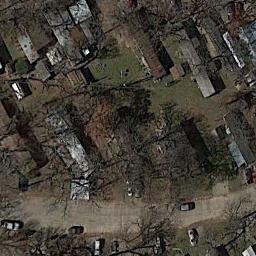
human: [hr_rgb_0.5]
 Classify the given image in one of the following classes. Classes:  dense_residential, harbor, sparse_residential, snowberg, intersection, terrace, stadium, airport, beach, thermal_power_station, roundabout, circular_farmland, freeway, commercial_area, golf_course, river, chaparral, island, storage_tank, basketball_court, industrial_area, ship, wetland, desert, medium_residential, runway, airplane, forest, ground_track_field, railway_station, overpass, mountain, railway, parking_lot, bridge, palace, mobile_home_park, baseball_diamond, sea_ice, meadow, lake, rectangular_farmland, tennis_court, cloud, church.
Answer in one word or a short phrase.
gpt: mobile_home_park